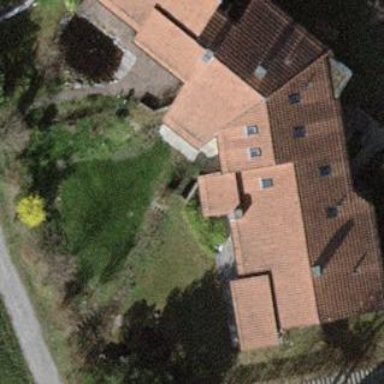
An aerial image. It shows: Terrace building.